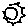
Label: sun